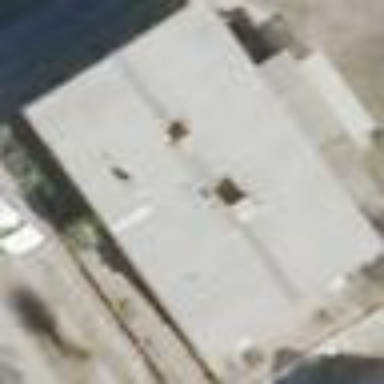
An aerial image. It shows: Detached building.